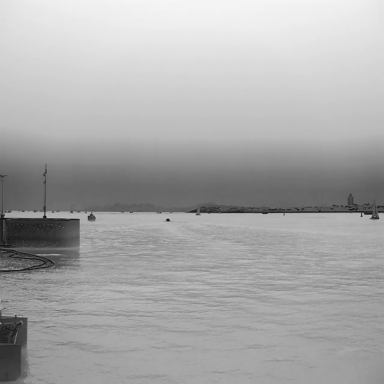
There are ten objects shown in the infrared image, including a canoe, six bulk_carriers, and three sailboats.